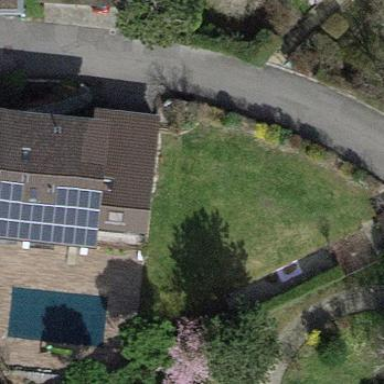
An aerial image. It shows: Garden surrounded by fence.